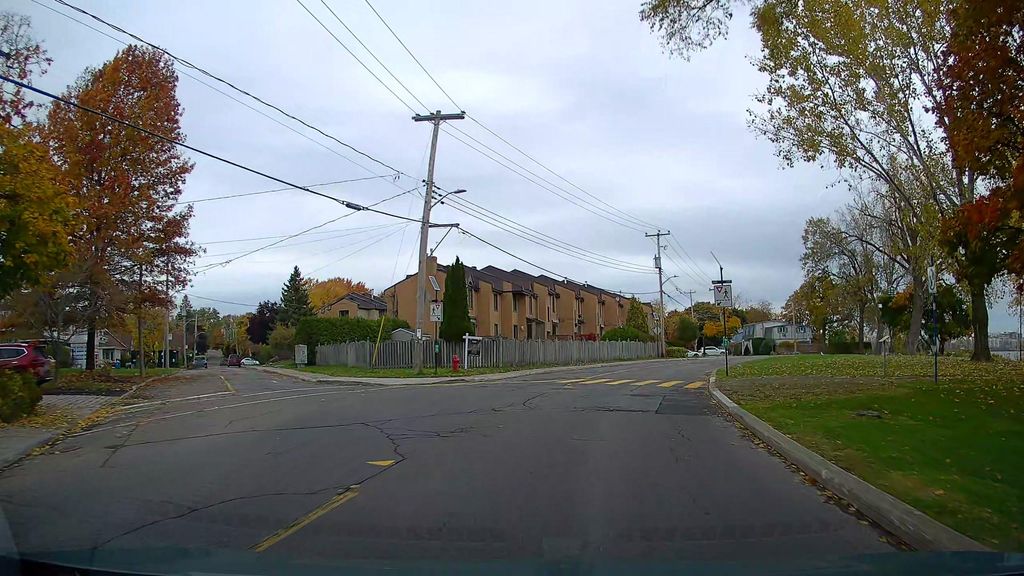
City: montreal